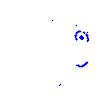
Particle: pion